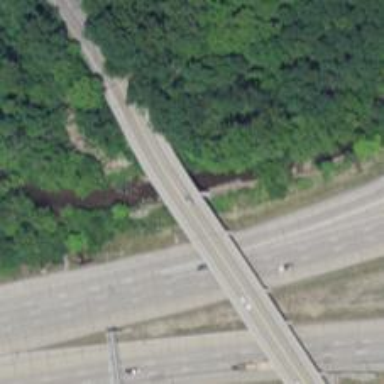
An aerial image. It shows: Concrete grade separation bridge bent.